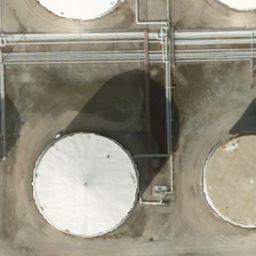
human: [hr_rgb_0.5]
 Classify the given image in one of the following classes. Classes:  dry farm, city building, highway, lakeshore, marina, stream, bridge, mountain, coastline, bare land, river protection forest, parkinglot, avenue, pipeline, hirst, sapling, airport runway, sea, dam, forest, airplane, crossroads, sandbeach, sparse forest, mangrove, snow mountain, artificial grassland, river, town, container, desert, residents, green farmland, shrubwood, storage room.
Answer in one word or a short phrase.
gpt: storage room